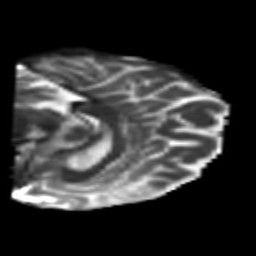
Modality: T2w
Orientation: sagittal
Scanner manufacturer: siemens
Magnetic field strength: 3 T
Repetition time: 6.8 s
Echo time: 0.093 s